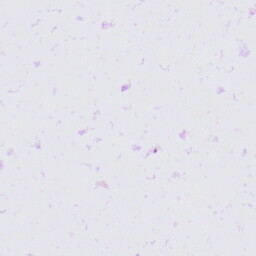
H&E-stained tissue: Prostate